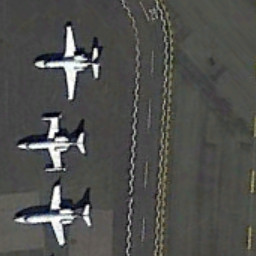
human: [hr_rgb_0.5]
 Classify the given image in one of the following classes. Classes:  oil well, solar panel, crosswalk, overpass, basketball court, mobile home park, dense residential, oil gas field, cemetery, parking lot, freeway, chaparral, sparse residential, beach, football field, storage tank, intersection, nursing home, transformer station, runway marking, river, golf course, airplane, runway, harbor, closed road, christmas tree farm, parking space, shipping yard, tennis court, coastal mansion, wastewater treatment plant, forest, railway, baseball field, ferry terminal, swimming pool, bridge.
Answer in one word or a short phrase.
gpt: airplane